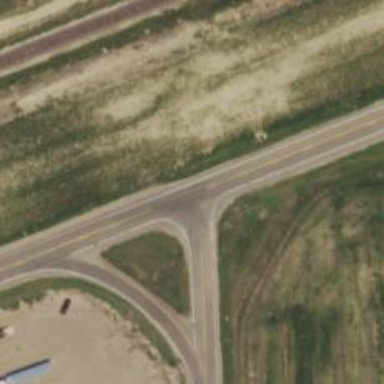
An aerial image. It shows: Primary highway with asphalt surface and grade1 tracktype.